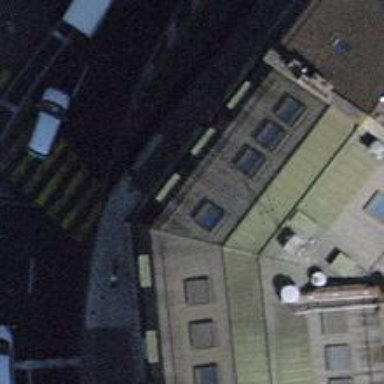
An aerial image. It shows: Hotel building.